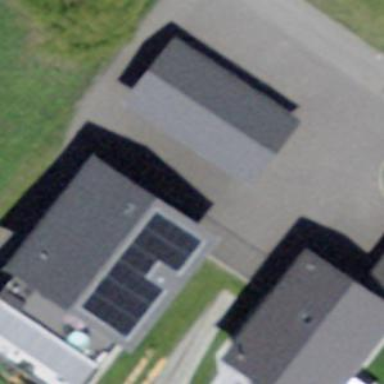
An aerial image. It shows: Simple and straightforward house.